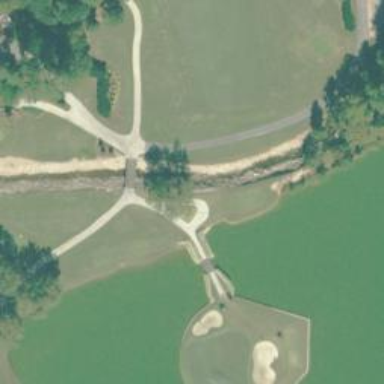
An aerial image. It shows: Pathway for golfing.